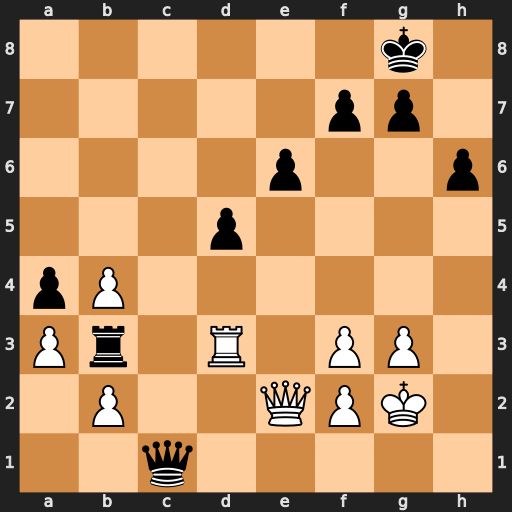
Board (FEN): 6k1/5pp1/4p2p/3p4/pP6/Pr1R1PP1/1P2QPK1/2q5
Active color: w
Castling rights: -
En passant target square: -
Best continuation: Rxb3 axb3 b5